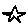
Label: star